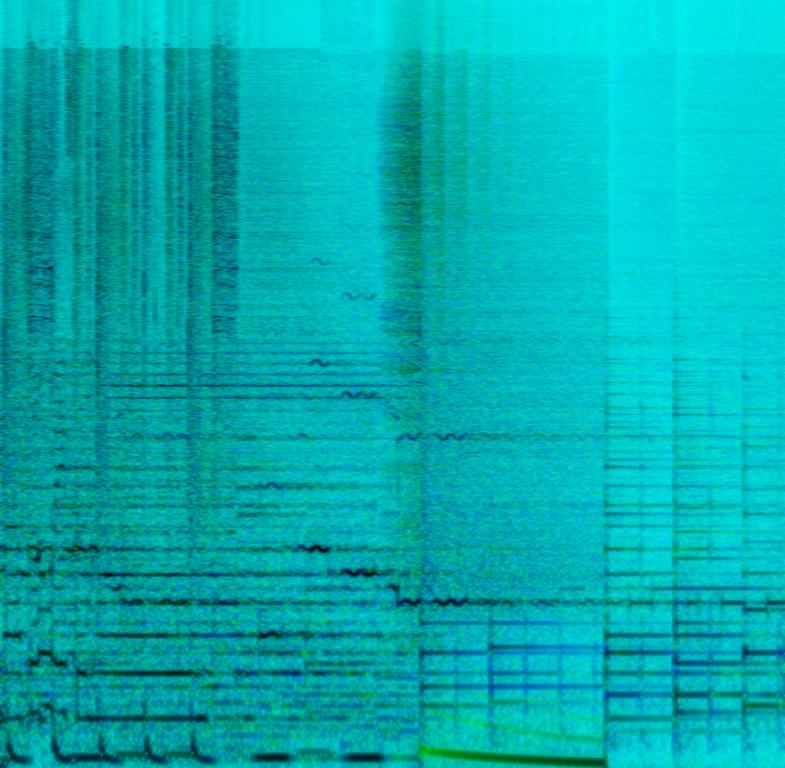
A synth lead is playing a high pitched melody along with a piano playing chords. The piano has some delay and in the background you can hear a thin synth pad rising in volume with all the other instruments. This song may be playing in a club.